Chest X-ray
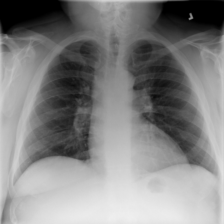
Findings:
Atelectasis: negative
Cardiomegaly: negative
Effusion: negative
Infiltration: negative
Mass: positive
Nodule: negative
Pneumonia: negative
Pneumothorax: negative
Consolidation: negative
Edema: negative
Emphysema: negative
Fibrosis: negative
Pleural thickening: negative
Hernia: negative